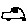
Label: car